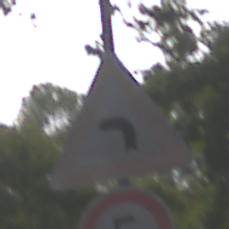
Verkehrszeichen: KurveLinks
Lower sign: Geschwindigkeit5
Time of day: MorningAfternoon
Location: Outdoor (Urban)
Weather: Overcast
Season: NotSpecified
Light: Natural